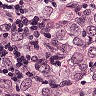
Metastatic tissue present: yes